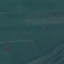
Label: Pasture